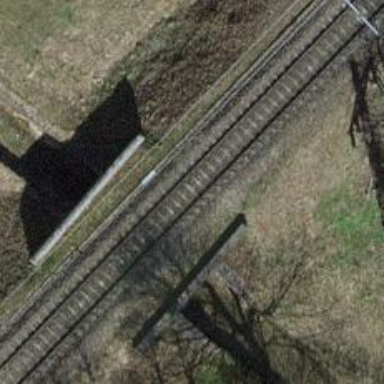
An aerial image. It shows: Bridge over railway with electrified contact lines.